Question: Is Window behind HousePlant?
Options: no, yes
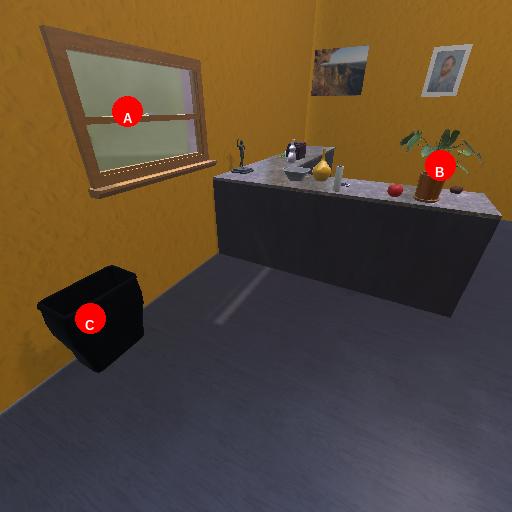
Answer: no